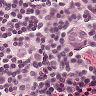
Metastatic tissue present: yes